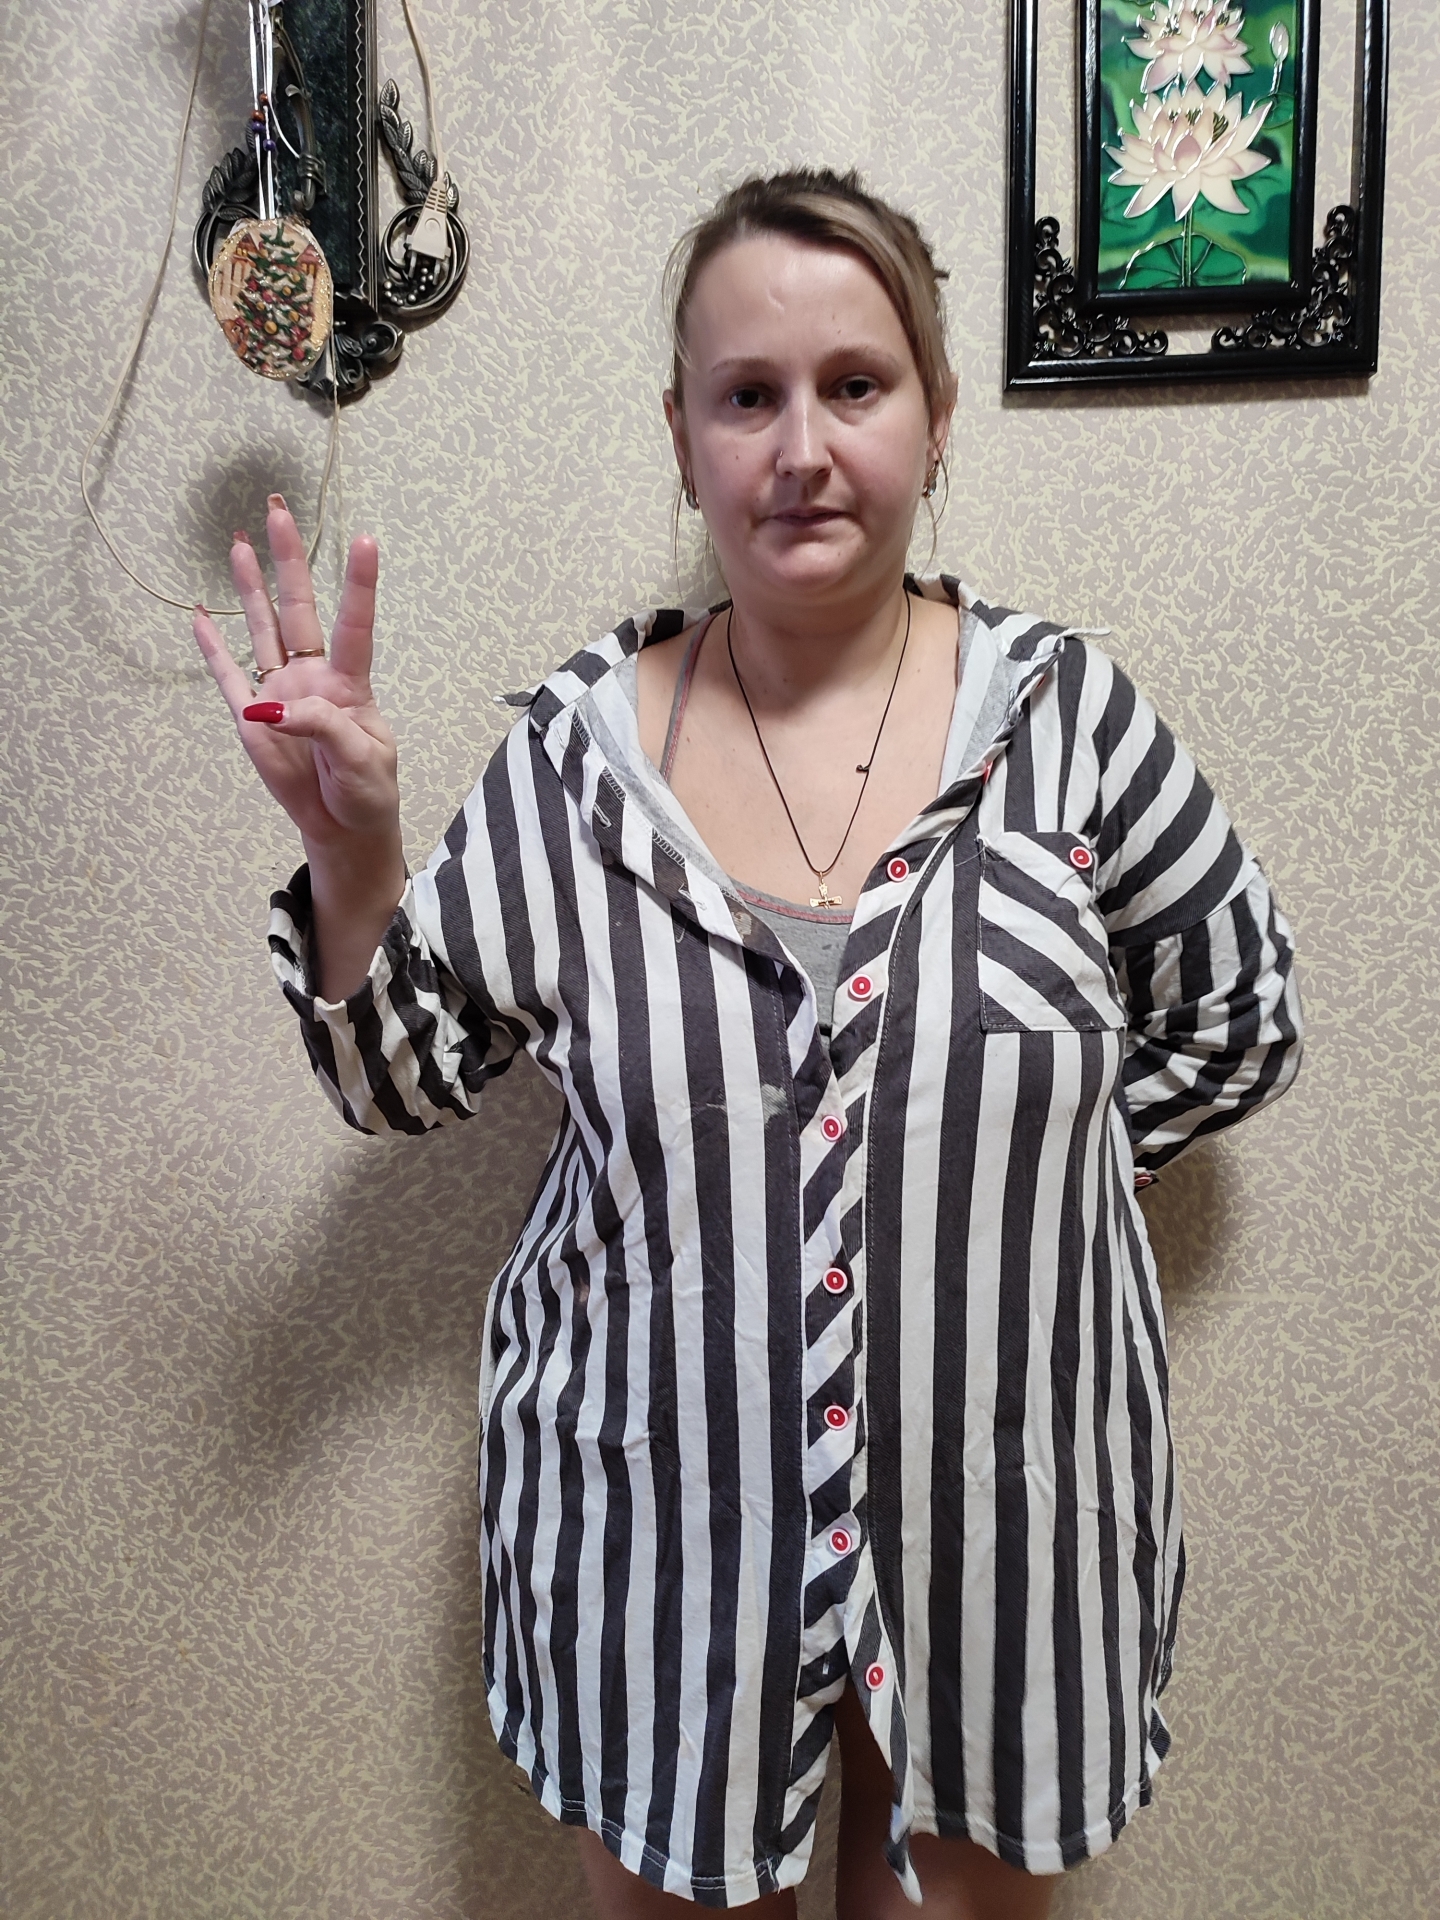
Label: clear